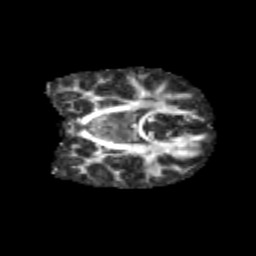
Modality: FA
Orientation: coronal
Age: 10
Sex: female
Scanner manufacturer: siemens
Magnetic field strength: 3 T
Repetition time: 3.8 s
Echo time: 0.07 s